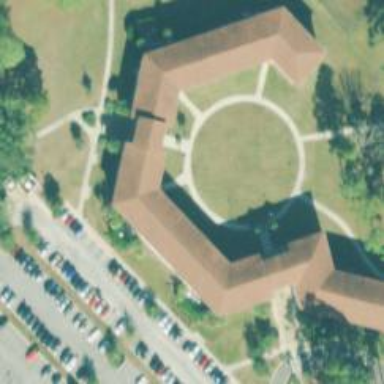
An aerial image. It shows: College building.